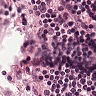
Metastatic tissue present: no